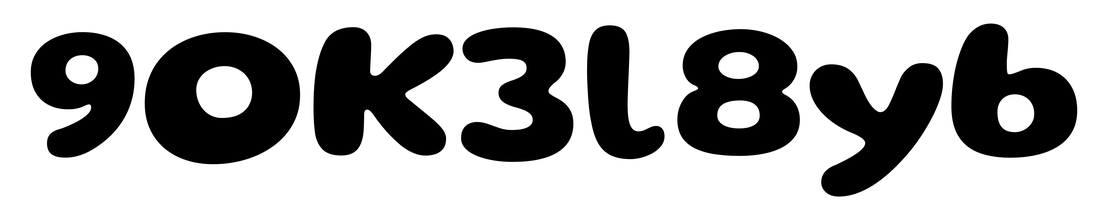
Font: Gluten_Bold